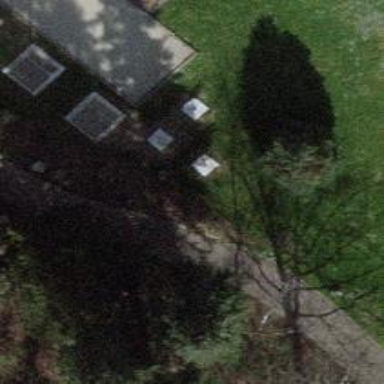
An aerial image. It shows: BBQ amenity.